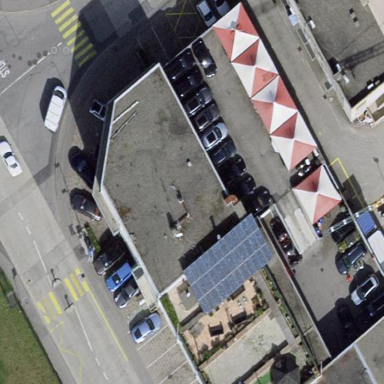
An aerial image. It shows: Car repair shop located in building.